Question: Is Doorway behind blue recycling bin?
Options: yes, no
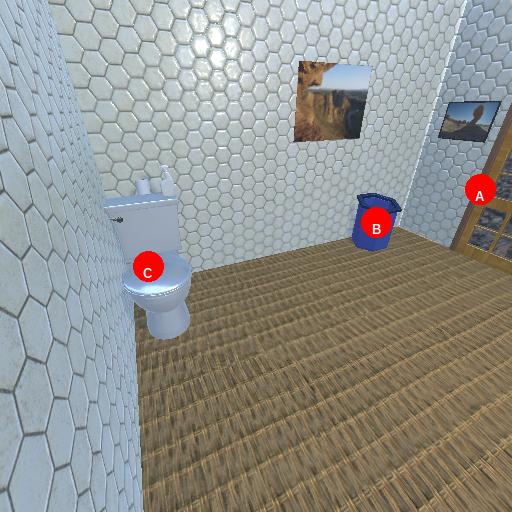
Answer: yes